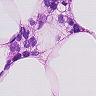
Metastatic tissue present: yes